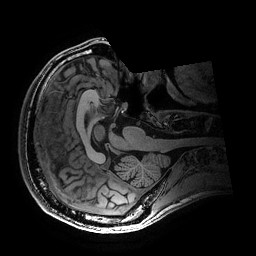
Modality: T1w
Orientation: axial
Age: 21
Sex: male
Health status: healthy
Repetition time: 2.53 s
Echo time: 0.0034 s